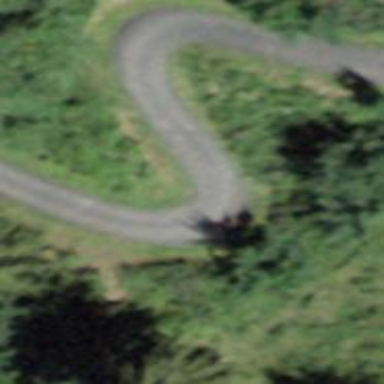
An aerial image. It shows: Path designated for golf carts.